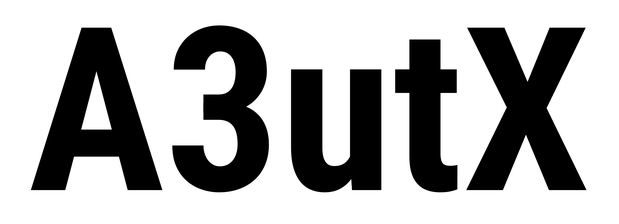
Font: Roboto_Condensed_Bold